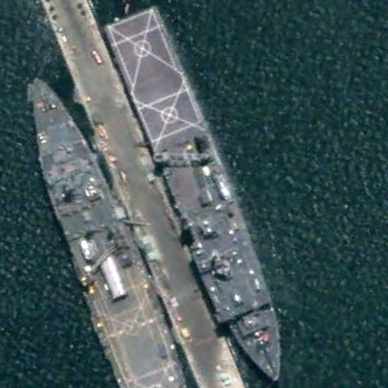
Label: combat